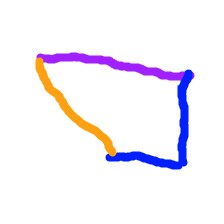
Shape: trapezoid